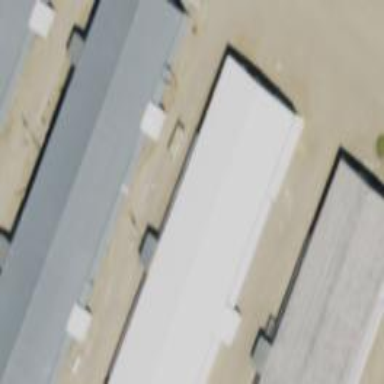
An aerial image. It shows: Warehouse.